The image shows the envelope spectrum of a rolling-element bearing's vibration signal, with the characteristic fault frequencies (BPFO outer race, BPFI inner race, BSF ball, FTF cage) marked as reference lines. Classify the bearing condition as one of: normal, inner_race, outer_race, ball.
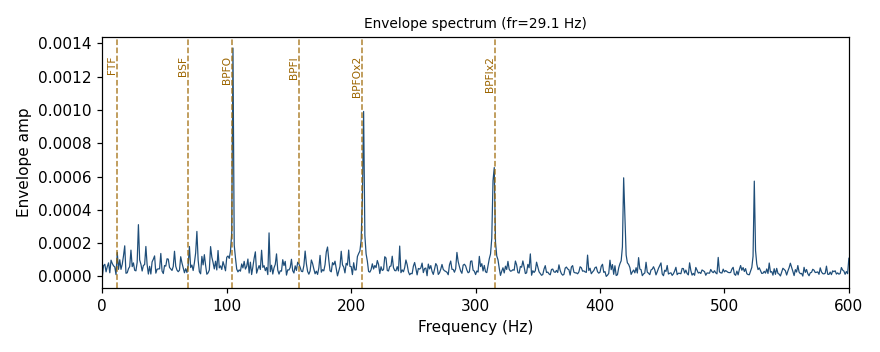
Answer: outer_race